Field crop: maize
Growth stage: 2
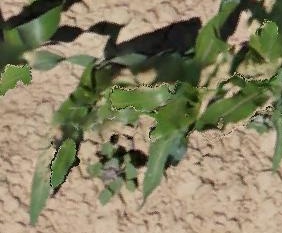
Species: maize